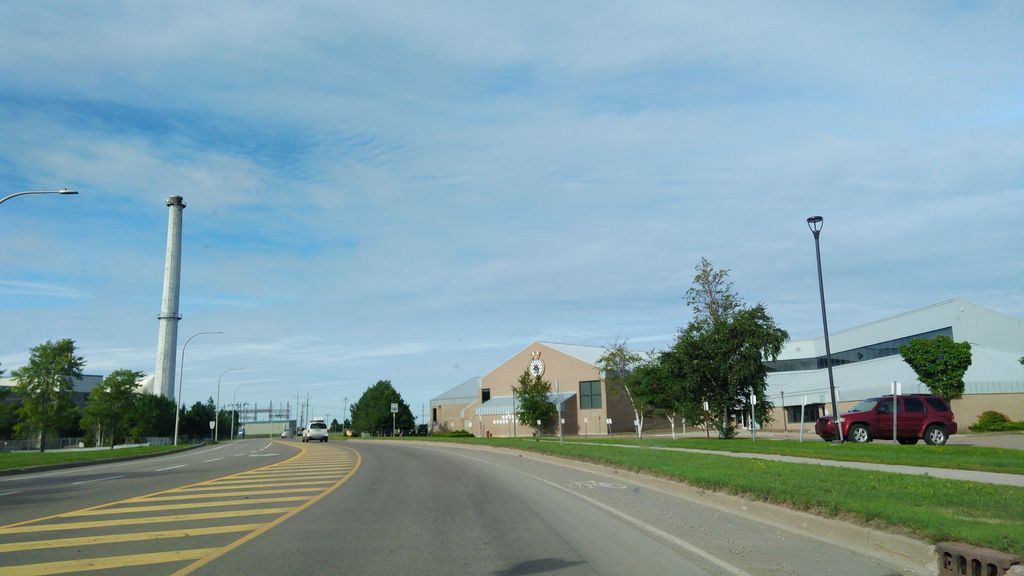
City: charlottetown